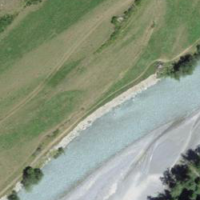
EUNIS habitat code: 24
Species observed at this site:
Aquila chrysaetos
Pernis apivorus